Question: I have a grid similar to the below one, mine has a few more data columns.
I would like to hide ID and ParentID columns. But if I hide ID, Expand/Collapse functionality ceases to exist. All rows are displayed as in a normal table.

How do I achieve it?
'''
<telerik:RadGrid ID="RadGrid1" runat="server" DataSourceID="SqlDataSource1" OnColumnCreated="RadGrid1_ColumnCreated"
OnItemCreated="RadGrid1_ItemCreated" OnItemDataBound="RadGrid1_ItemDataBound" AutoGenerateColumns="false" OnPreRender="RadGrid1_PreRender">
<MasterTableView HierarchyDefaultExpanded="true" HierarchyLoadMode="Client" AllowSorting="false"
DataKeyNames="OrderId, MasterId" Width="100%">
<SelfHierarchySettings ParentKeyName="MasterId" KeyName="OrderId" MaximumDepth="1" />
<Columns>
<telerik:GridTemplateColumn HeaderText="Order ID" UniqueName="OrderId" Display="false">
</telerik:GridTemplateColumn>
<telerik:GridTemplateColumn HeaderText="Name">
<ItemTemplate><%# Eval("Name") %></ItemTemplate>
</telerik:GridTemplateColumn>
<telerik:GridTemplateColumn HeaderText="Number">
<ItemTemplate><%# Eval("PassengerNumber") %></ItemTemplate>
</telerik:GridTemplateColumn>
<telerik:GridTemplateColumn HeaderText="Total">
<ItemTemplate><%# Eval("Total") %></ItemTemplate>
</telerik:GridTemplateColumn>
</Columns>
</MasterTableView>
<ClientSettings AllowExpandCollapse="true" />
</telerik:RadGrid>
'''
'Display="false"' still keeps OrderID in the html, so this functionality should work, but it doesn't.
Any idea anyone?
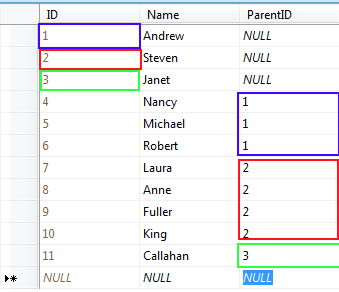
Answer: Ok. I've found a solution after taking a closer look at code behind.
In my case, I wanted Expand-Collapse button on Name column.
For that:
In .aspx file, I had to add Name to DataKeyNames. Removed ID & ParentId grid columns. Added 'UniqueName' attribute to Name gridcolumn with value Name.
In code behind, I have passed Name for uniquecolumnname when creating Expand-Collapse button.